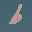
Label: 6